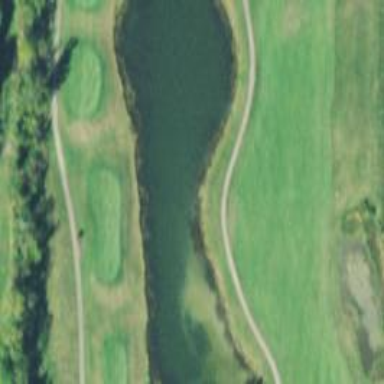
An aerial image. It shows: Lush grass fairway on golf course.